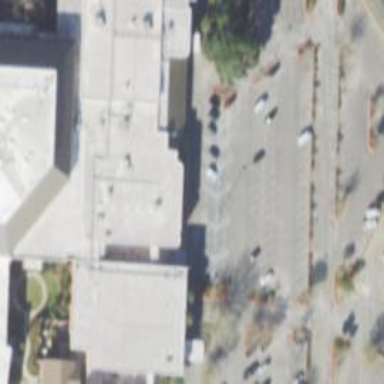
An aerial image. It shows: Parking space.